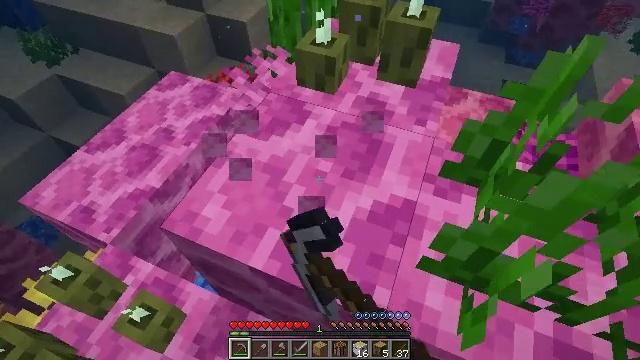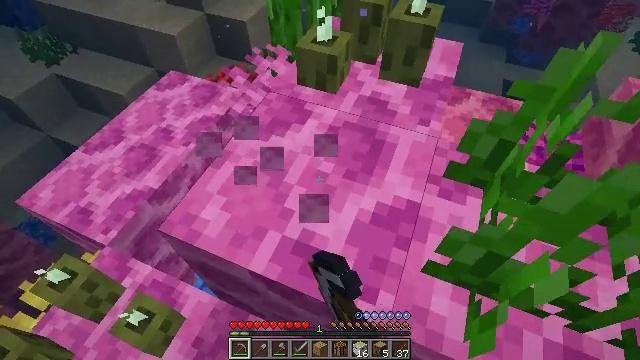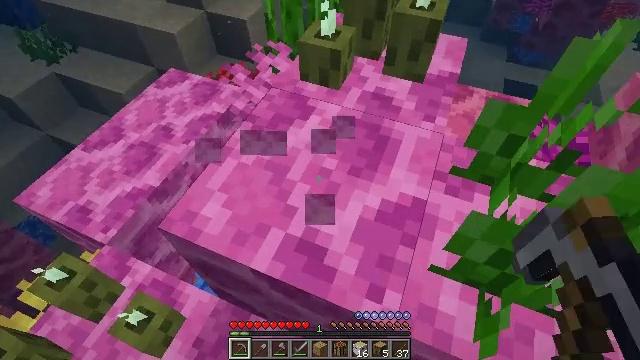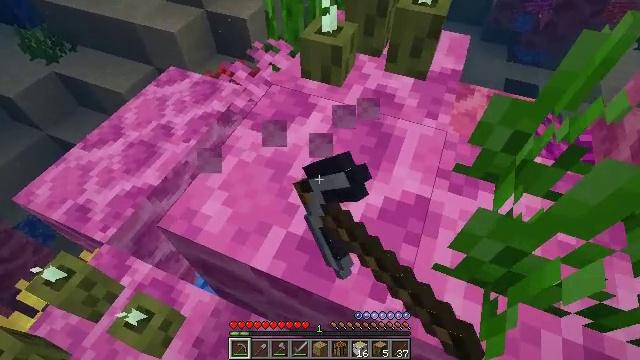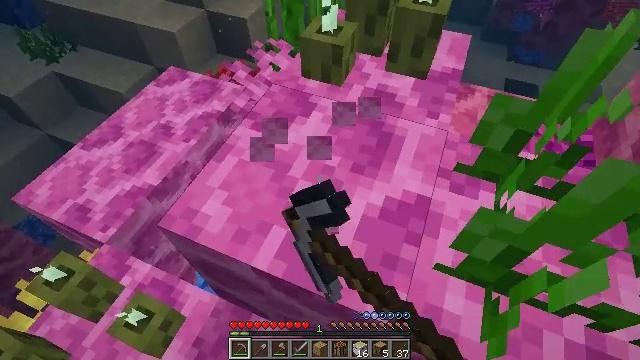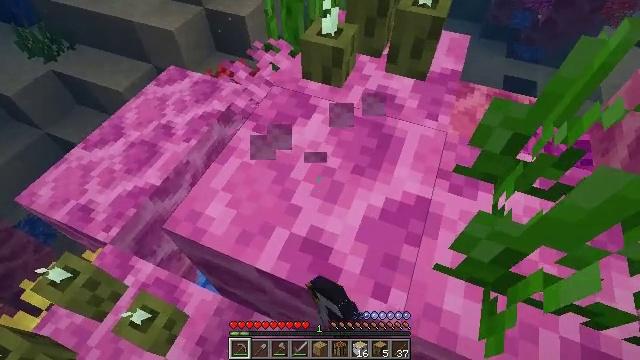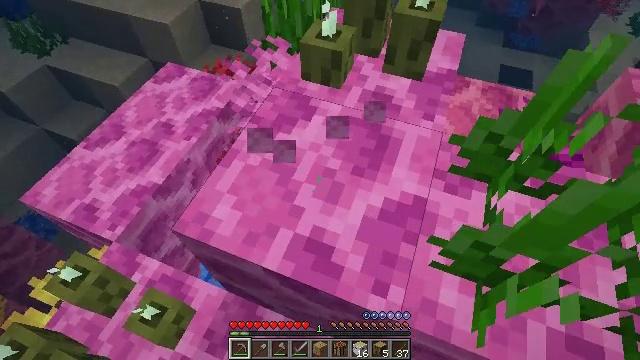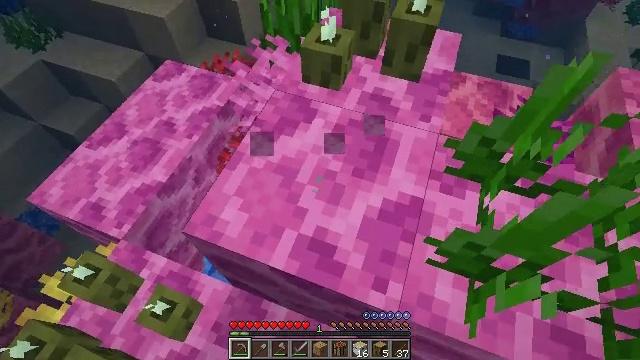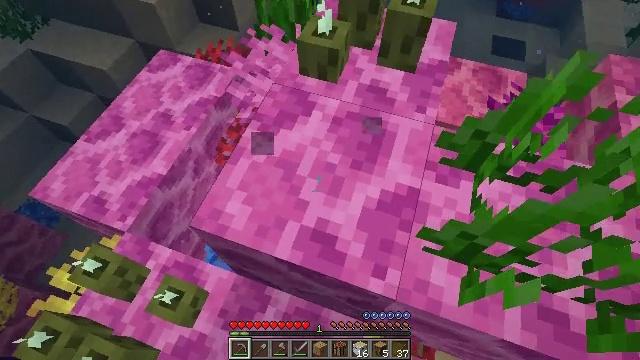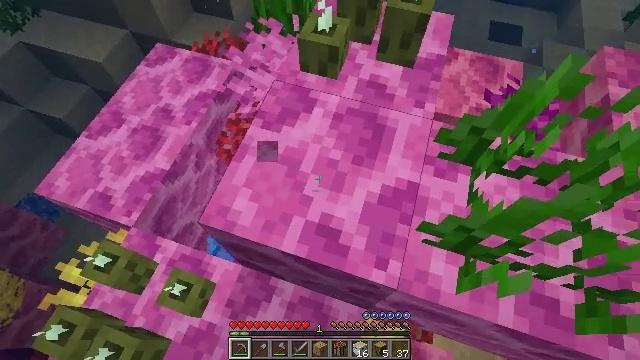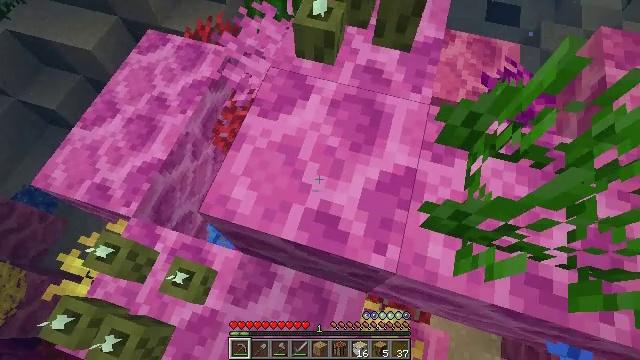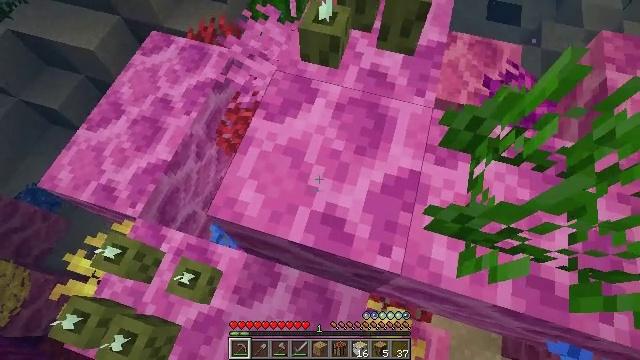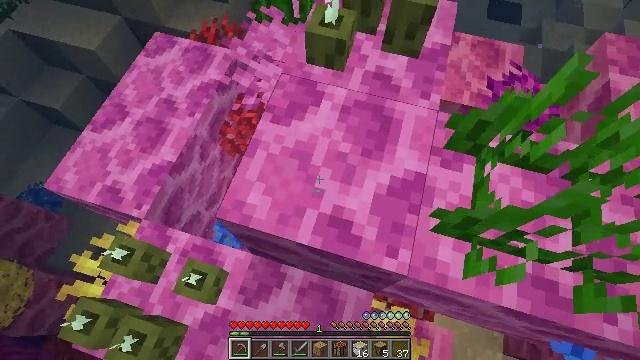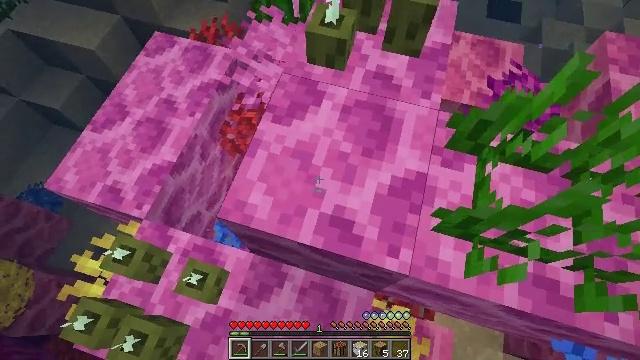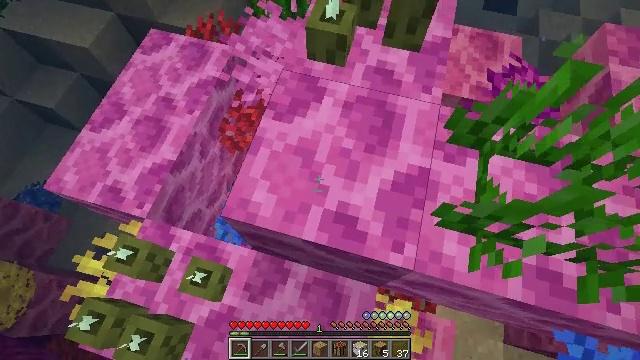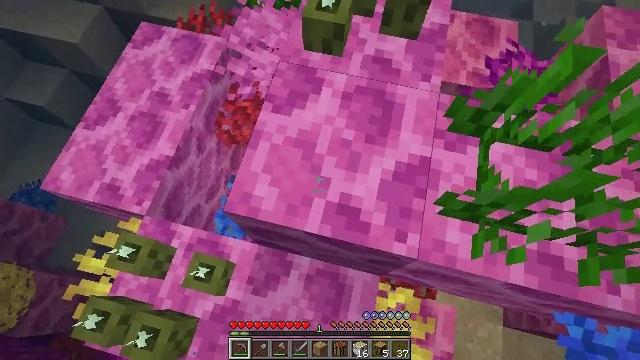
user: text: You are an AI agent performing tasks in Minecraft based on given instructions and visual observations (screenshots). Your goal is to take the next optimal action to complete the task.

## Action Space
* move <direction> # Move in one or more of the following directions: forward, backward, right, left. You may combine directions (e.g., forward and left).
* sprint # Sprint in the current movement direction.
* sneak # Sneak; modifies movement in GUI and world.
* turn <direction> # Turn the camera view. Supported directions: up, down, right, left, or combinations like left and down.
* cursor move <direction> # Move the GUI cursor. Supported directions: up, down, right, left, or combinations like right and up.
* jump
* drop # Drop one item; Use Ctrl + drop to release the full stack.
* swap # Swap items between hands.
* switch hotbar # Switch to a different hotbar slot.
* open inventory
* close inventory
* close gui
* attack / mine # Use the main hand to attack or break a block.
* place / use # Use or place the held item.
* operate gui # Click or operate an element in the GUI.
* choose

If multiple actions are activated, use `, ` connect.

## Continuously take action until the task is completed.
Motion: motion action
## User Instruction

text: Harvest the brain coral block using a pickaxe.
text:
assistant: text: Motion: attack / mine
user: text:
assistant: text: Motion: attack / mine
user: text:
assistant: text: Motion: attack / mine
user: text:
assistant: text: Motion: attack / mine, jump
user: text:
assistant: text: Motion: move forward, jump
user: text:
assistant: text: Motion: move forward, turn down, jump
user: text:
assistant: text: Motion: move forward, turn down, jump
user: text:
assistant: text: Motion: move forward, turn right and down
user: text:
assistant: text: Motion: move forward, turn right and down
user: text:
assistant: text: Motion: move forward, turn right and down
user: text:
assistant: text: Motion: move forward
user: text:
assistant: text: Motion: move forward
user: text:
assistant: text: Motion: move forward
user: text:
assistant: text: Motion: move forward, turn right
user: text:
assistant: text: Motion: move forward, turn right and down
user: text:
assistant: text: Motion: no_op
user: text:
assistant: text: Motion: no_op
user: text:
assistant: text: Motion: no_op
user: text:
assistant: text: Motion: move forward
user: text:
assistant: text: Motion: move forward, turn right, jump
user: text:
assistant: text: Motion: move forward, turn right, jump
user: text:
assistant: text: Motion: move forward, turn right, jump
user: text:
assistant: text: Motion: move forward, jump
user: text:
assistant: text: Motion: move forward, jump
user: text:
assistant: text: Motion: move forward
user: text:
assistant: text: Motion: move forward
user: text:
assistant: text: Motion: move forward, turn down
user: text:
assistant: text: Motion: move forward, turn right and down
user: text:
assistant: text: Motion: move forward, turn right and down
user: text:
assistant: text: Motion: move forward